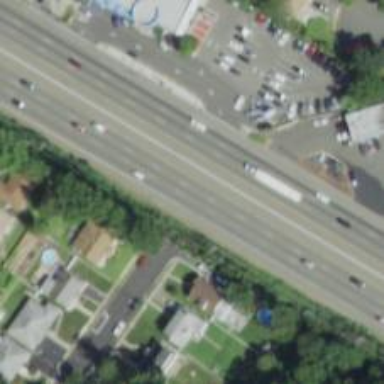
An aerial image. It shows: Urban freeway/expressway classified as trunk highway.